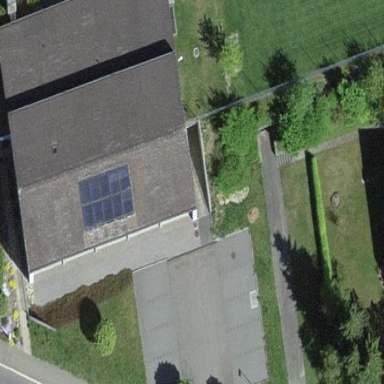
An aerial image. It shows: Building that is sports hall.